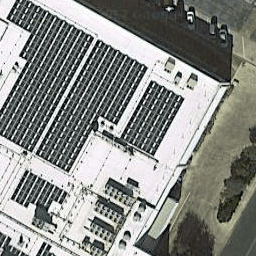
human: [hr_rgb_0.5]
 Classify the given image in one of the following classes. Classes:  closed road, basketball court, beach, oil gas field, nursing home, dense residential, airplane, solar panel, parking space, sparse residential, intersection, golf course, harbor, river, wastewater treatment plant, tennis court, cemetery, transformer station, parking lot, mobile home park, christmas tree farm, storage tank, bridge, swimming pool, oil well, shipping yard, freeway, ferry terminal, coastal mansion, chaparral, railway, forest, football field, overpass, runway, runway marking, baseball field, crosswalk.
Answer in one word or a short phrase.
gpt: solar panel